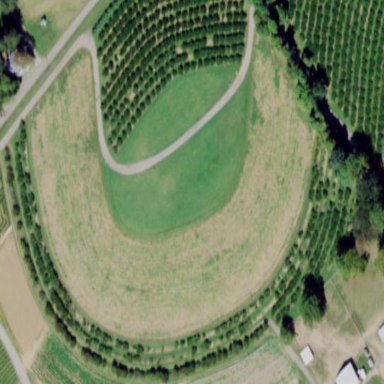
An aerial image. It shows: Vineyard with grape crops.